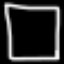
Label: square